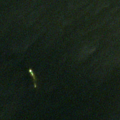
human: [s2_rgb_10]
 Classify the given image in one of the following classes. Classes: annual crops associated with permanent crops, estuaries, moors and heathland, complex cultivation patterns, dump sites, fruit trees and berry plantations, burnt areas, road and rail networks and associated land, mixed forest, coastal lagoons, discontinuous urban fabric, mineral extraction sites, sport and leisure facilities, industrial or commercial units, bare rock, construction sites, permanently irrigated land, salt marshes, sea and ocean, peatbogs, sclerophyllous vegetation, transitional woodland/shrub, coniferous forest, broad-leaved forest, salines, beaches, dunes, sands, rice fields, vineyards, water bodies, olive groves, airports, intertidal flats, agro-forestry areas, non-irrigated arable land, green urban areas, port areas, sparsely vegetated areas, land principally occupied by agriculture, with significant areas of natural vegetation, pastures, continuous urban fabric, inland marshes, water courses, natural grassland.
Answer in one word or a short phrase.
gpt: water bodies